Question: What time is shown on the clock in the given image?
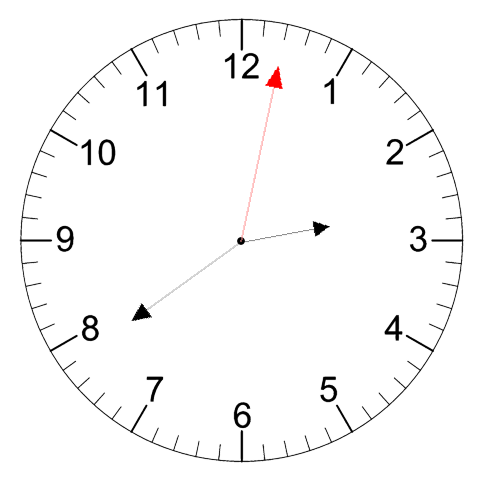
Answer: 02:39:02